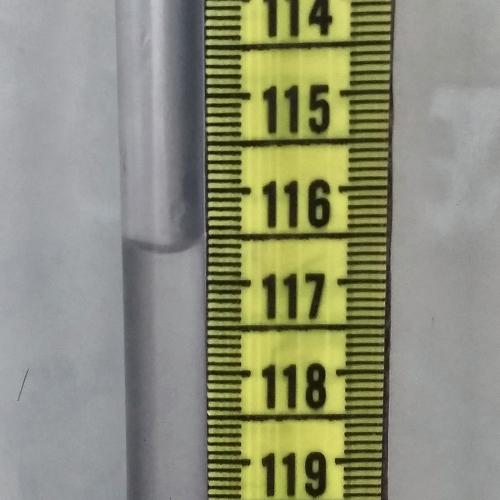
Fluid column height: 116.6 cm